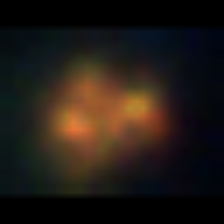
Taxon: NanoPlankton
Group: Other